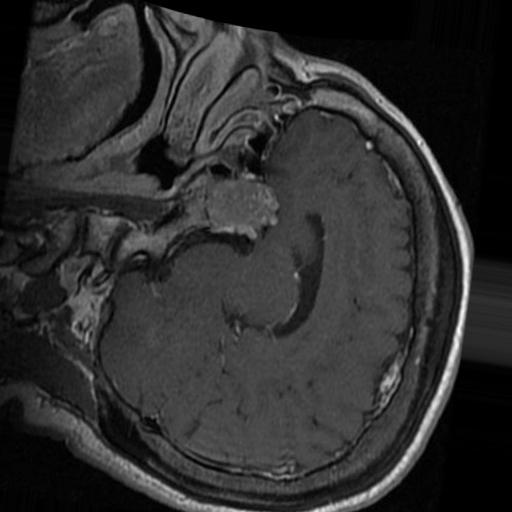
Label: brain_tumor